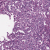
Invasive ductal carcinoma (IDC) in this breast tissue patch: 1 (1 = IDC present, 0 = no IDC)